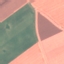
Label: AnnualCrop